Question: In XUL, how do you draw a menu (or any other content) where the title bar normally is?
This picture is NOT an XUL app, but it illustrates what I'm trying to accomplish:

Notice how the menu at the top is in-line with the min/max/close buttons.
In the <URL>, I see that there is a 'drawintitlebar' attribute for the '<window>' element. However, setting this to 'true' doesn't change anything that I can see.
Thanks!
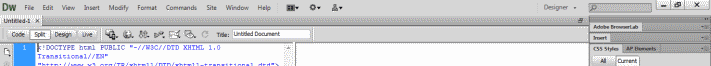
Answer: The answer is essentially the same as <URL>. Then you will be able to put a menu into the '<xul:titlebar>' element. But you will need lots of code and styles to ensure that your windows look like native windows on all operating systems.